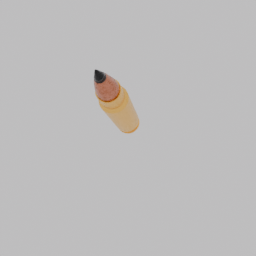
Label: tools